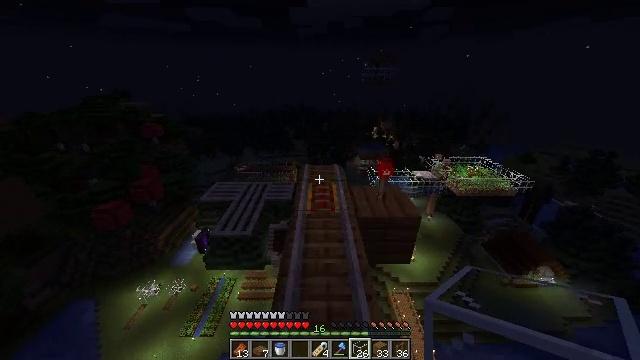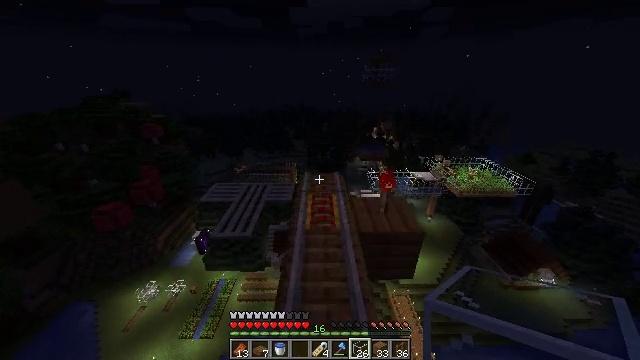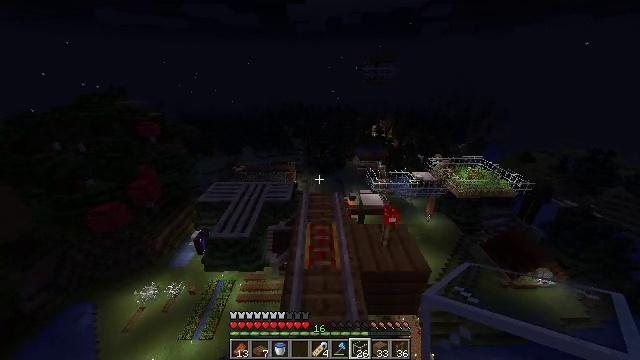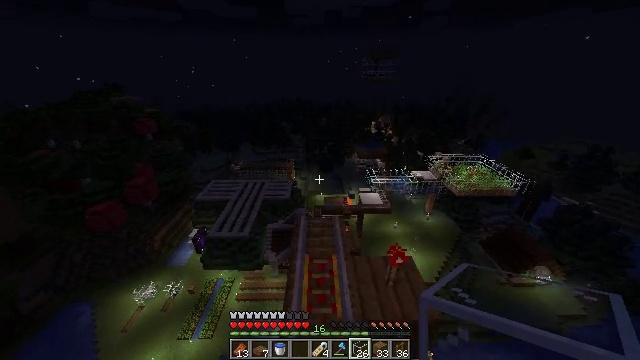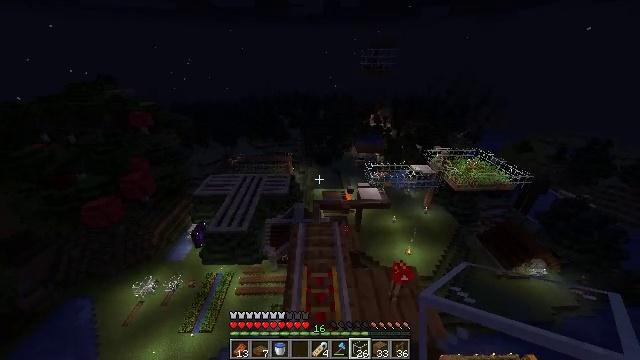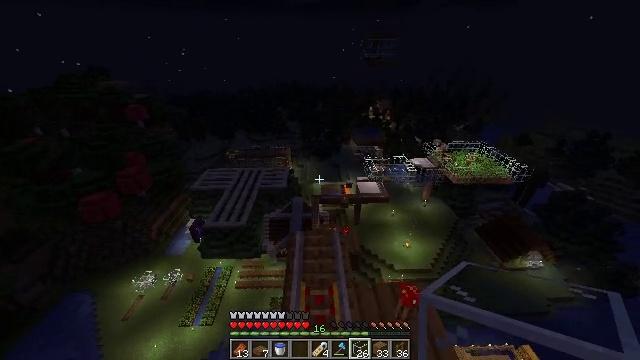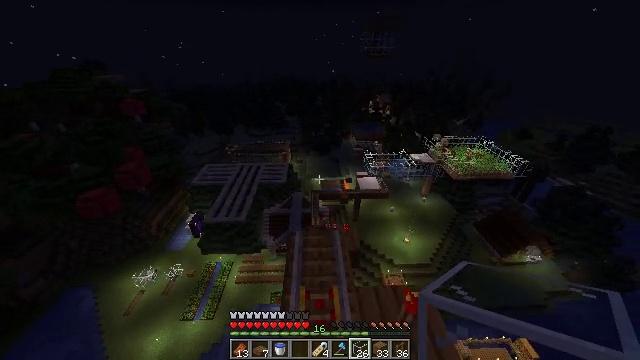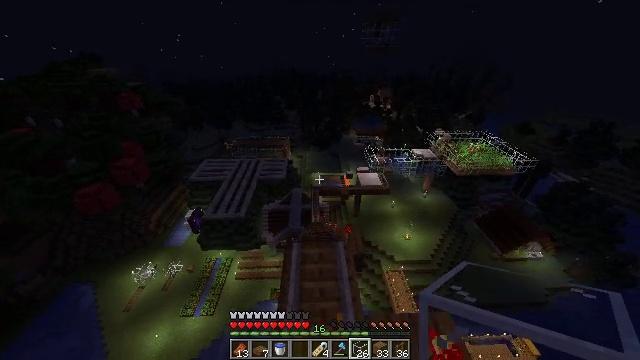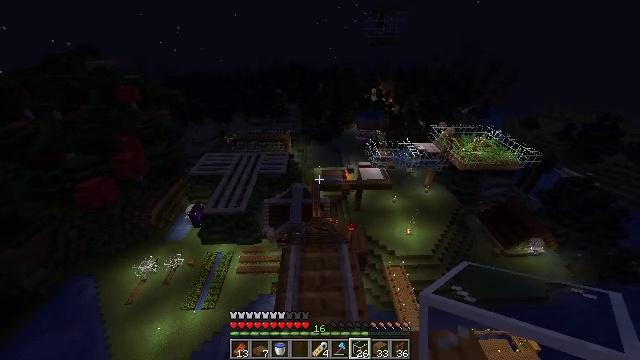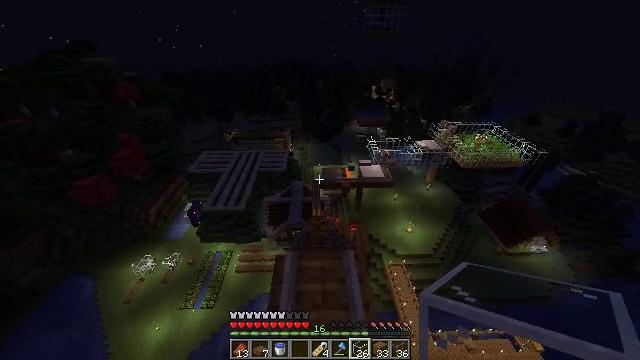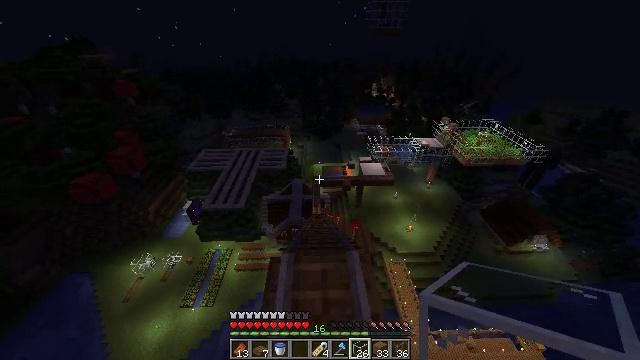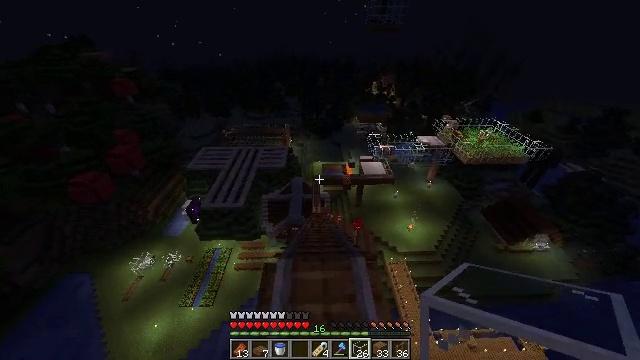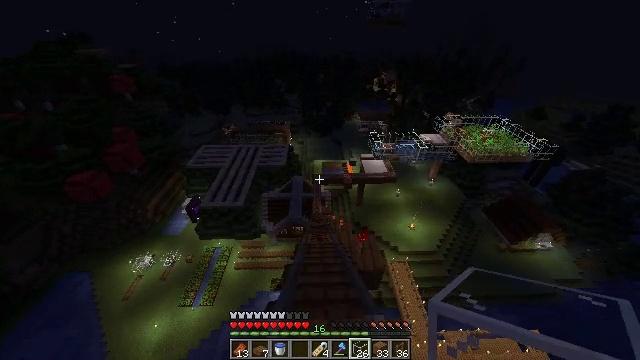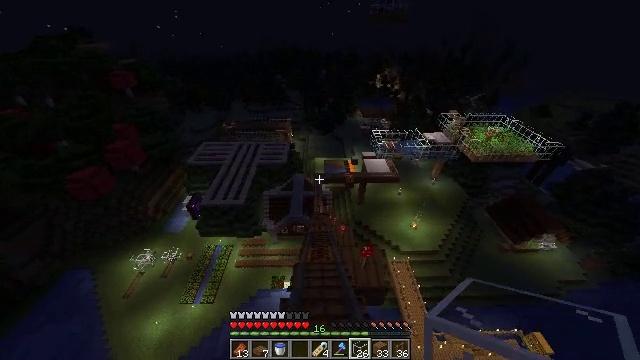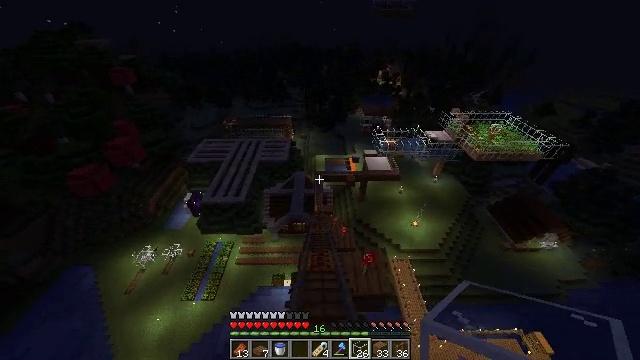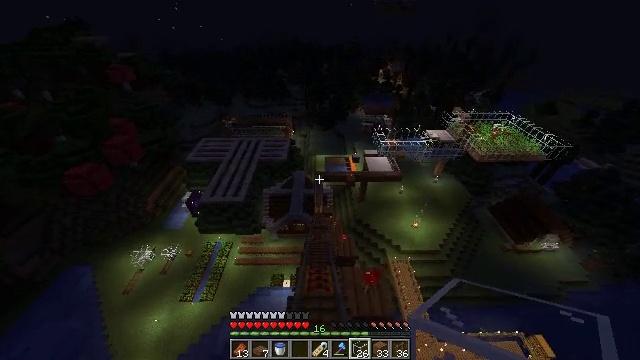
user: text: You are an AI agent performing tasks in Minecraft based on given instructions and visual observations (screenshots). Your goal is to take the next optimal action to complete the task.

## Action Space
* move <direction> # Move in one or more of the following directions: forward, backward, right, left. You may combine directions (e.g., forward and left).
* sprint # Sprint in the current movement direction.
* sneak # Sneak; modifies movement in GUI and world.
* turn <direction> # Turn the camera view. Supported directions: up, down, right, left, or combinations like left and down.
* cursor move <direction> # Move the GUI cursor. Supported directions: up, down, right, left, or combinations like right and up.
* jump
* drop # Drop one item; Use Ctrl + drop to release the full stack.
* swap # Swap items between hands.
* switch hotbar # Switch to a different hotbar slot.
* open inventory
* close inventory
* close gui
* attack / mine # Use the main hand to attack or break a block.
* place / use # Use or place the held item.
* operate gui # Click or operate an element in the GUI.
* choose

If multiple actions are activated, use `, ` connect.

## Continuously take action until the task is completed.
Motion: motion action
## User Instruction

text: Attack the glass to break it.
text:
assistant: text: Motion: move forward, sprint, jump
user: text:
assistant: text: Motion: move forward, sprint, jump
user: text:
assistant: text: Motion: move forward, sprint, turn down, jump
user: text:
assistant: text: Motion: move forward, sprint, turn down, jump
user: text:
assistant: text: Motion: move forward, turn down, jump
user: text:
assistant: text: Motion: move forward, turn down, jump
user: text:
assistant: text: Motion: move forward, turn down, jump
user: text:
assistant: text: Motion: move forward, turn down
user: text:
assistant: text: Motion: move forward
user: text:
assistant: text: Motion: move forward
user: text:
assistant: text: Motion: move forward, sprint
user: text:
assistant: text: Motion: move forward, sprint
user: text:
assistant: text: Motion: move forward, sprint
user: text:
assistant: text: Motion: move forward
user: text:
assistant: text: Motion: move forward
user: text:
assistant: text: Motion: move forward, sprint, turn down
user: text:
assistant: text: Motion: move forward, sprint
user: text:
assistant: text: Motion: move forward, sprint
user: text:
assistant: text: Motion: move forward, sprint
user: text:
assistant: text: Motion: move forward
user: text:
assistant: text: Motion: move forward
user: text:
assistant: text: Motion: move forward, sprint
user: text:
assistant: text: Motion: move forward, sprint
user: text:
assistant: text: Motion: move forward, sprint
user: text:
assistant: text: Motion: move forward
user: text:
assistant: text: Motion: move forward
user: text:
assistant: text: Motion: move forward, sprint
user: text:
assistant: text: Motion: move forward, sprint
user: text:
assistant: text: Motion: move forward, sprint
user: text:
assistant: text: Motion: move forward, sprint